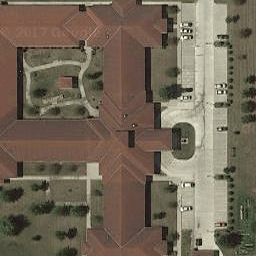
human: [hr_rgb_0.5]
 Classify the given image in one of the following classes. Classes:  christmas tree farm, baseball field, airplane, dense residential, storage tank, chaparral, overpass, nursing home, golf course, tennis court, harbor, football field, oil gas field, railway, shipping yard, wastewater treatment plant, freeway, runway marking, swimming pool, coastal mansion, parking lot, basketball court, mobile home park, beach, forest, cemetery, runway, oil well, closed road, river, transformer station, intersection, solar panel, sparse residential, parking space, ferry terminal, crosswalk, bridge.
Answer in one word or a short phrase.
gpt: nursing home